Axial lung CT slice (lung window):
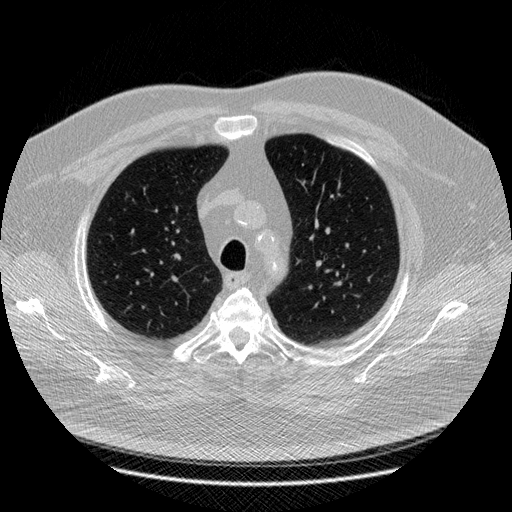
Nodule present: no